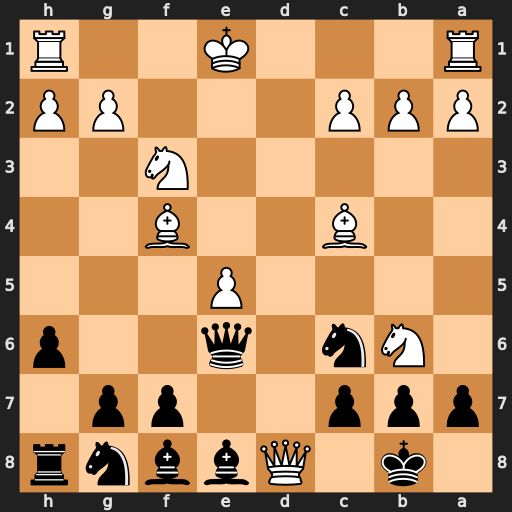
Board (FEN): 1k1Qbbnr/ppp2pp1/1Nn1q2p/4P3/2B2B2/5N2/PPP3PP/R3K2R
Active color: b
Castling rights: KQ
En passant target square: -
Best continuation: Nxd8 Bxe6 Nxe6 Nd5 c6 Nc3 Nxf4